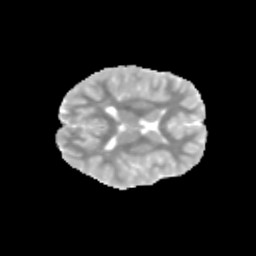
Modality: MD
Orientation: axial
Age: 9
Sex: female
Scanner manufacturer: siemens
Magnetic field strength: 3 T
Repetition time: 3.8 s
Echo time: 0.07 s